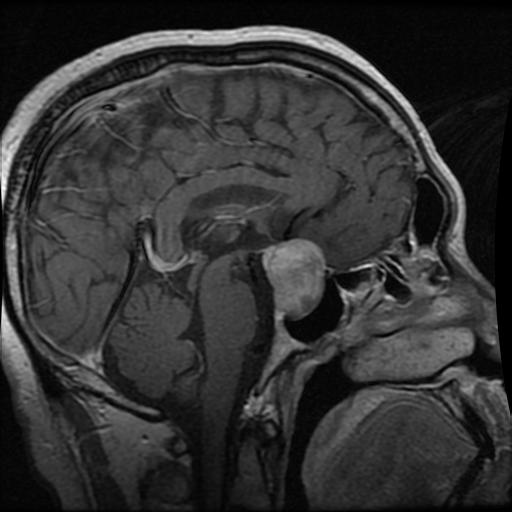
Label: pituitary